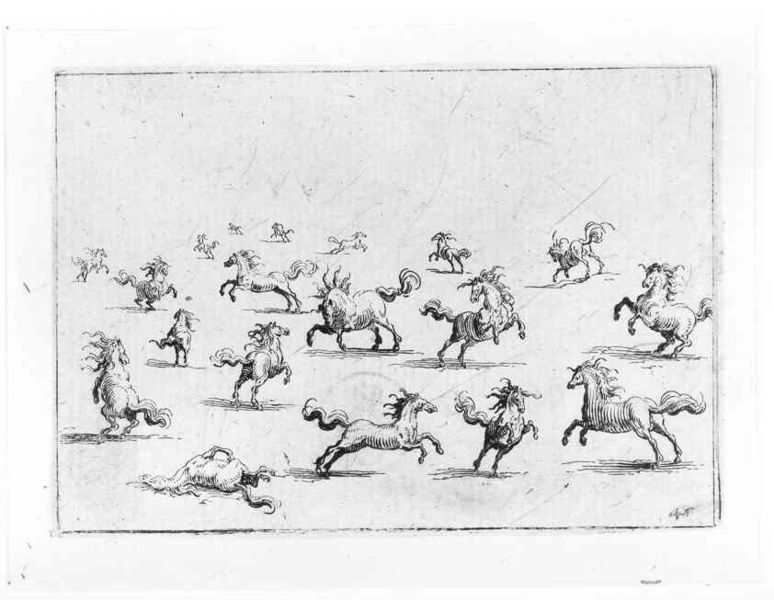
Titel: Pferde im freien Galopp
Künstler: Jacques Callot
Standort: Karlsruhe
Institution: Staatliche Kunsthalle Karlsruhe
Schlagwörter: kampf, kopf, körper, mann, schatten, weiß, bewegung, grau, mitte, schwarz, skizze, zeichnung, tier, tiere, wiese, muster, tanz, alt, anatomie, barock, rahmen, tod, tot, signatur, ebene, horizont, natur, weide, wind, sonne, blatt, renaissance, pferd, pferde, fell, hufe, mähne, reiten, schnell, schwanz, schweif, sprung, papier, liegen, perspektive, studie, laufen, grafik, graphik, schattierung, herde, linien, koppel, weis, signiert, rand, figuren, flattern, querformat, wild, karikatur, spielen, nah, sport, liegend, freude, posen, spiel, tusche, gemalt, fern, druck, schwarz weiss, viele, schraffur, holzstich, radierung, stich, linoldruck, rennen, bleistift, stempel, entwurf, kämpfen, schimmel, hufen, litographie, studien, ross, springen, ponys, mittelalter, wildnis, schwänze, sammlung, dürer, gallopp, vorlage, kupferstich, toben, zwanzig, liegt, gaul, umgefallen, einhorn, hengst, galopp, wahnsinn, pferdeschwanz, unruhig, steigen, aufbäumen, steigend, gerippe, graphit, zeichnugn, strichzeichnung, trab, lage, zeichnug, kuperstich, tierstudie, lebendig, mähnen, wildpferde, wildpferd, galoppieren, ausgelassen, hüpfen, wiehern, bewegungen, haltungen, umfallen, bocken, entfernung, druk, schwarzweis, energie, scheut, einhörner, gallop, line art, spring, springend, hochsteigen, wälzen, steigt, totes pferd, mustang, 1750, scharz-weiß, 17, schwrz weiß, wilde pferde, schstten, einhoren, jump, stiegend, springede pferde, tollwut, schwarzqweiss, zeoichnung, barockpferd, buckeln, verschiedene haltungen, sich wälzend, levante, agil, springende pferde, wälzend, springeb, perspektivische verkleinerung, zeichnungkohle, colot